Field crop: maize
Growth stage: 2
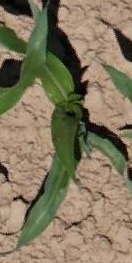
Species: maize